Field crop: maize
Growth stage: 2
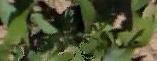
Species: maize